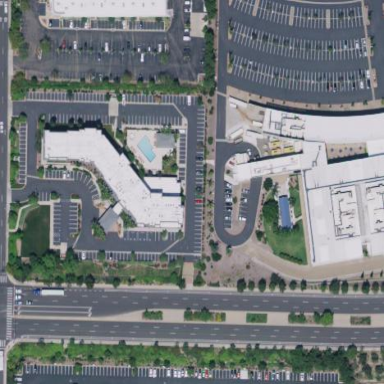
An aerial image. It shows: Hotel building.